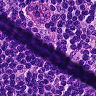
Metastatic tissue present: yes